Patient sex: F
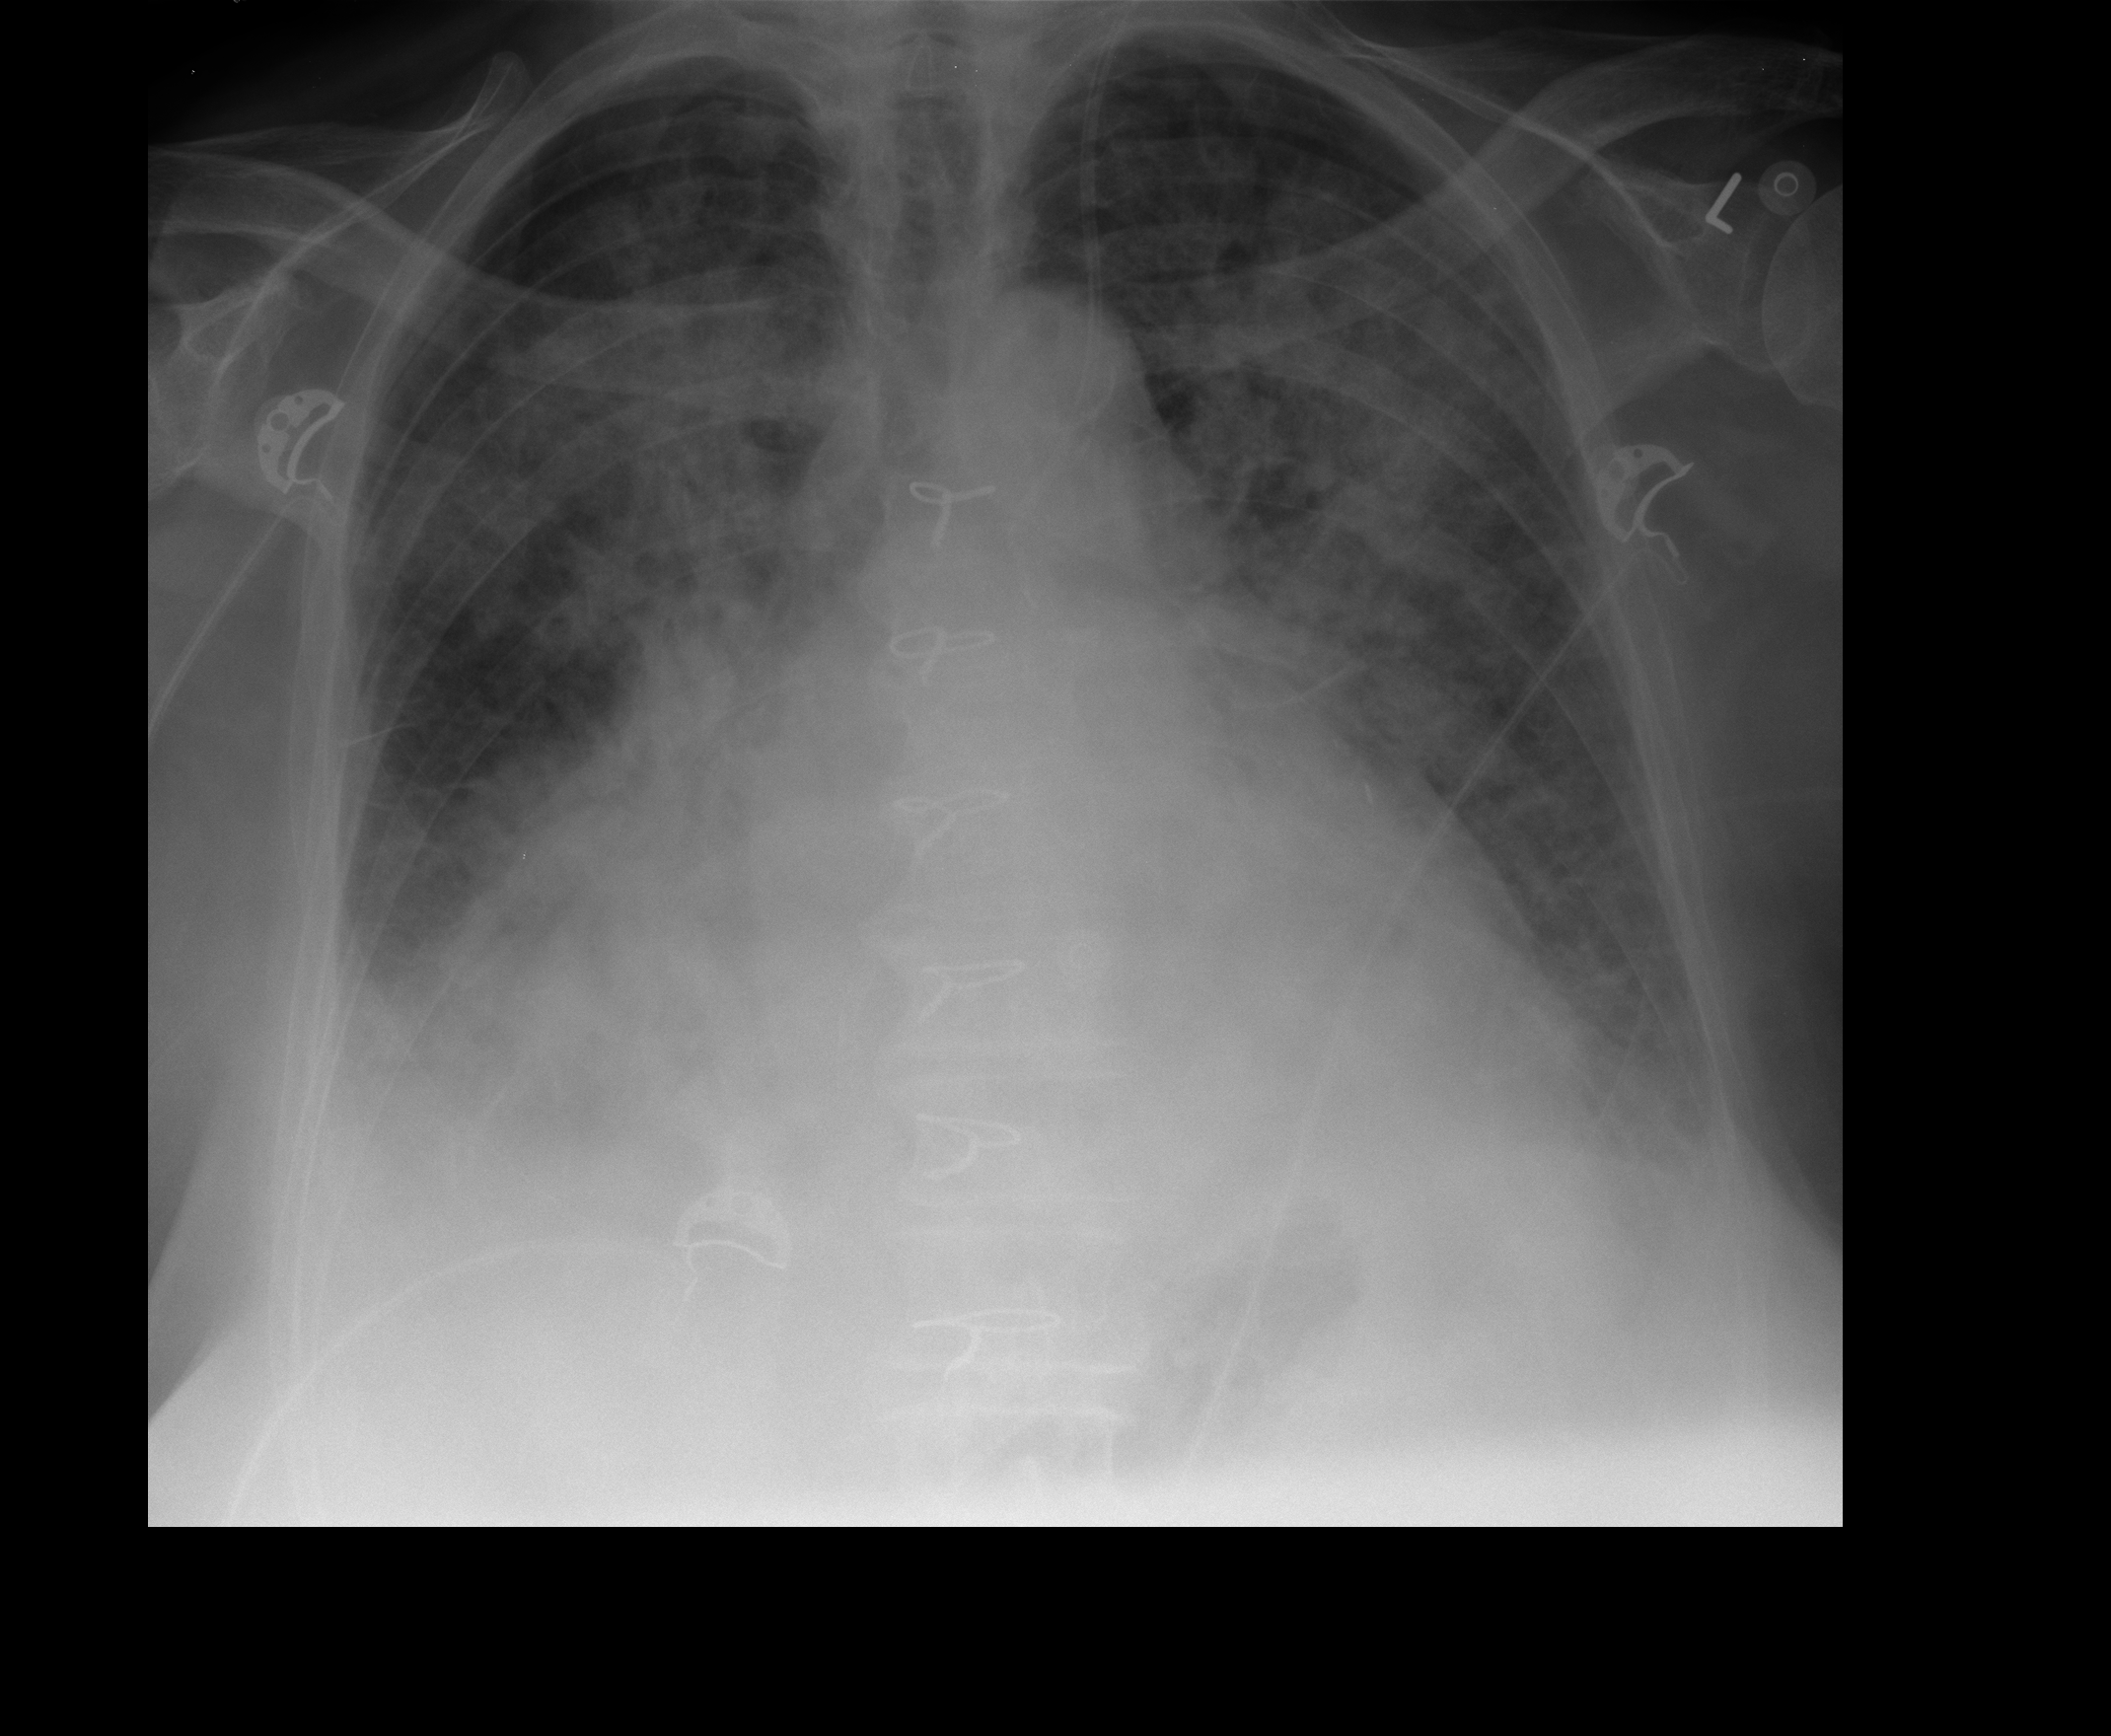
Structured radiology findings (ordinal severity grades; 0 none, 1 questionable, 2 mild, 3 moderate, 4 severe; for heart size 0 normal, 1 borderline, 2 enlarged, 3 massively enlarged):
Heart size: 2
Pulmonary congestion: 2
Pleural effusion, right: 1
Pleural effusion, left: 1
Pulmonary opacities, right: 3
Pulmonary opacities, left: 3
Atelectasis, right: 2
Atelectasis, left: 2